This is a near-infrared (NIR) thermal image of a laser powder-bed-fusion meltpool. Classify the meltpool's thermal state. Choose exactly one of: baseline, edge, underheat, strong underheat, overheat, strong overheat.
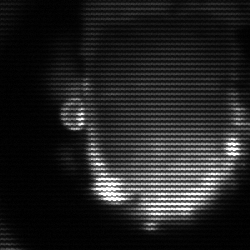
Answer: baseline